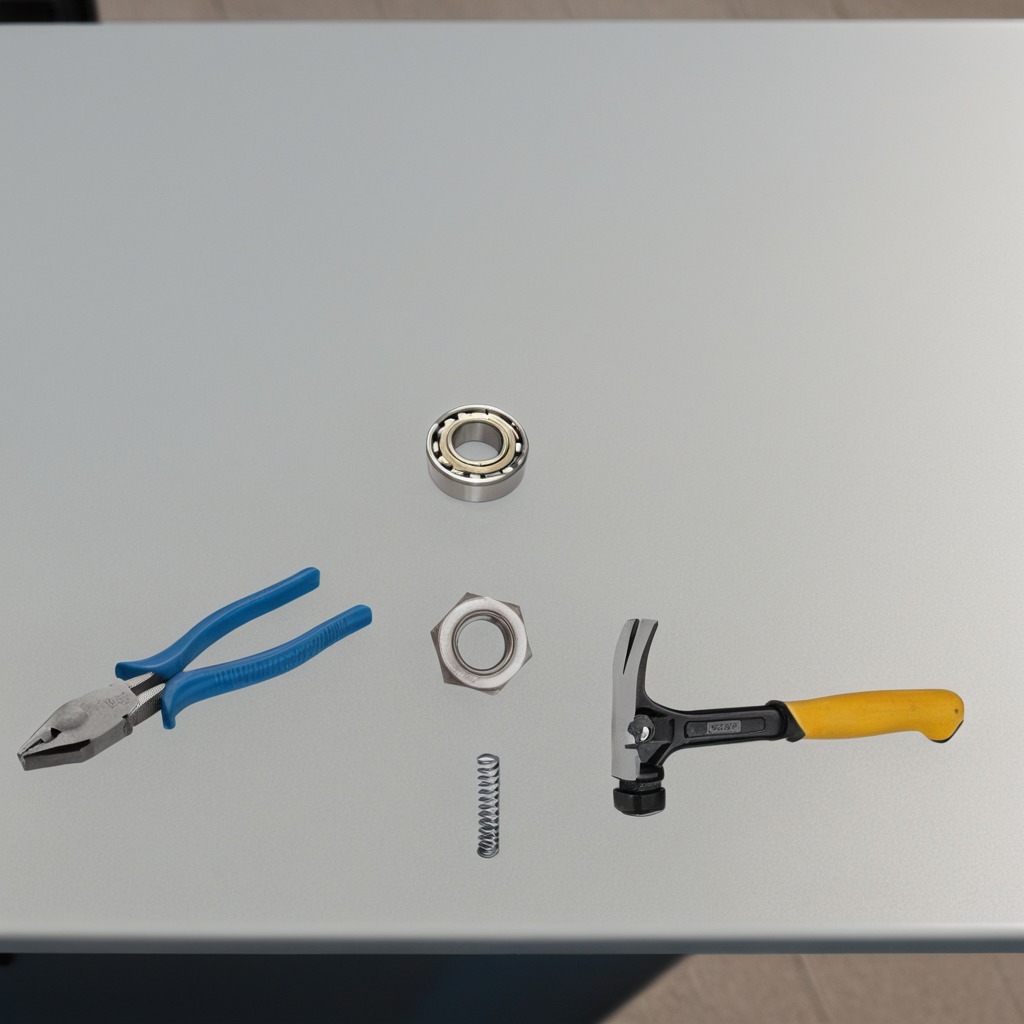
A metal ball bearing, a hammer, a pair of pliers, a coiled metal spring, and a metal nut are lying on the table.